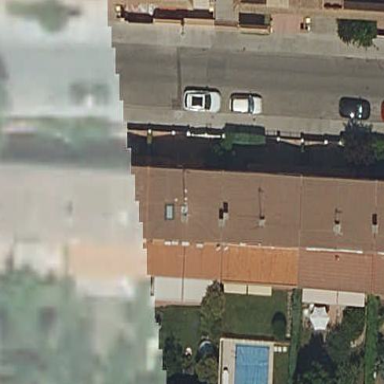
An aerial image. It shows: Terrace building.